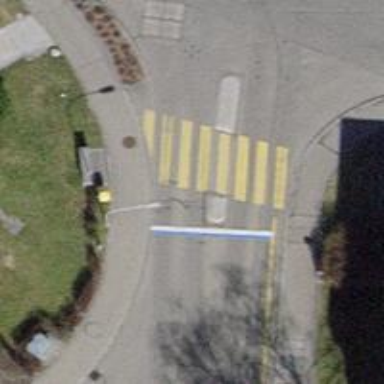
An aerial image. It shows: Uncontrolled road crossing with pedestrian island.